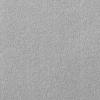
Atmospheric dust classification: not_dusty